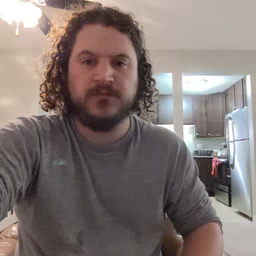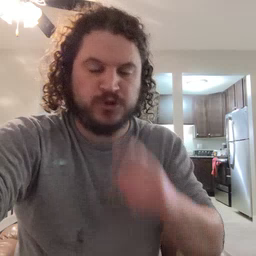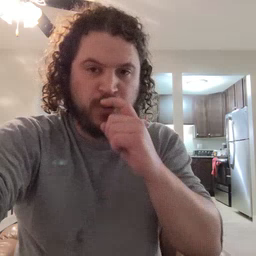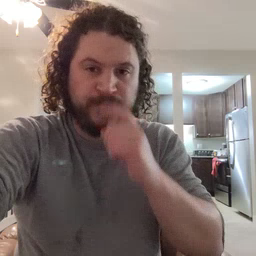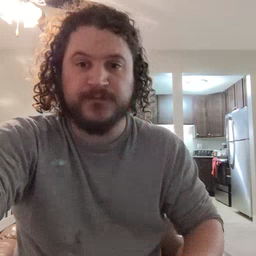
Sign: doll